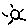
Label: sun